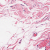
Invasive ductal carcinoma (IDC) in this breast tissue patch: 0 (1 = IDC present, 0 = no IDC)